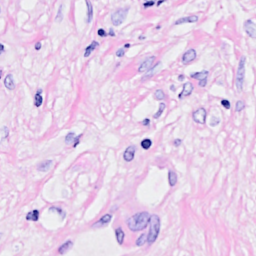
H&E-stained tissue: Breast